Question: When I use these address "file:///C:/Users/h/Desktop/test/a.html#cs", "file:///C:/Users/h/Desktop/test/a.html#chgd" or "file:///C:/Users/h/Desktop/test/a.html#wmnh" I would like them to display with white space between the title and web browsers top frame (please take a look at the picture).
Same requested result should be working for Firefox, IE and Chrome.

'''
<html>
<head>
<title></title>
<link href="bootstrap-theme.css" rel="stylesheet"/>
<link href="bootstrap.css" rel="stylesheet"/>
<script src="jquery-1.11.2.min.js"></script> <script src="bootstrap.min.js"></script>
<script>
jQuery(document).ready(function() {
var url = document.location.toString();
if ( url.match('#') ) {
var hash = url.split('#')[1];
// collapse the expanded panel
$('#accordion .accordion-collapse').removeClass('in');
// expand the requested panel
$('#' + hash + '_c').addClass('in');
}
});
</script>
</head>
<body> a<br> a<br> a<br> a<br> a<br> a<br> a<br> a<br> a<br> a<br> a<br> a<br> a<br> a<br> a<br> a<br> a<br> a<br> a<br>
<div id="accordion" class="accordion-group">
<div class="panel">
<h4 id="cs" class="accordion-title"><a data-toggle="collapse" data-parent="#accordion" data-target="#cs_c">Child Survival: Boosting Immunity and Managing Diarrhoea</a></h4>
<div id="cs_c" class="accordion-collapse collapse in">
<p>...</p>
<p>aaaaa</p>
<p>aaaaa</p>
<p>aaaaa</p>
<p>aaaaa</p>
<p>aaaaa</p>
<p>aaaaa</p>
<p>aaaaa</p>
<p>aaaaa</p>
<p>aaaaa</p>
<p>aaaaa</p>
<p>aaaaa</p>
<p>aaaaa</p>
<p>aaaaa</p>
<p>aaaaa</p>
<p>aaaaa</p>
<p>aaaaa</p>
<p>aaaaa</p>
<p>aaaaa</p>
<p>aaaaa</p>
<p>aaaaa</p>
<p>aaaaa</p>
<p>aaaaa</p>
<p>aaaaa</p>
<p>aaaaa</p>
<p>aaaaa</p>
<p>aaaaa</p>
<p>aaaaa</p>
<p>aaaaa</p>
<p>aaaaa</p>
<p>aaaaa</p>
<p>aaaaa</p>
<p>aaaaa</p>
<p>aaaaa</p>
<p>aaaaa</p>
<p>aaaaa</p>
<p>aaaaa</p>
<p>aaaaa</p>
<p>aaaaa</p>
<p>aaaaa</p>
<p>aaaaa</p>
</div>
<h4 id="chgd" class="accordion-title"><a data-toggle="collapse" data-parent="#accordion" data-target="#chgd_c">Child Health, Growth and Development: Preventing Mental Impairment with Iodine and Iron</a></h4>
<div id="chgd_c" class="accordion-collapse collapse">
<p>...</p>
<p>bbbbb</p>
<p>bbbbb</p>
<p>bbbbb</p>
<p>bbbbb</p>
<p>bbbbb</p>
<p>bbbbb</p>
<p>bbbbb</p>
<p>bbbbb</p>
<p>bbbbb</p>
<p>bbbbb</p>
<p>bbbbb</p>
<p>bbbbb</p>
<p>bbbbb</p>
<p>bbbbb</p>
<p>bbbbb</p>
<p>bbbbb</p>
<p>bbbbb</p>
<p>bbbbb</p>
<p>bbbbb</p>
<p>bbbbb</p>
<p>bbbbb</p>
<p>bbbbb</p>
<p>bbbbb</p>
<p>bbbbb</p>
<p>bbbbb</p>
<p>bbbbb</p>
<p>bbbbb</p>
<p>bbbbb</p>
<p>bbbbb</p>
<p>bbbbb</p>
<p>bbbbb</p>
<p>bbbbb</p>
<p>bbbbb</p>
<p>bbbbb</p>
<p>bbbbb</p>
<p>bbbbb</p>
<p>bbbbb</p>
<p>bbbbb</p>
<p>bbbbb</p>
<p>bbbbb</p>
</div>
<h4 id="wmnh" class="accordion-title"><a data-toggle="collapse" data-parent="#accordion" data-target="#wmnh_c">Women's and Newborn Survival and Health: Iron Supplementation and Food Fortification</a></h4>
<div id="wmnh_c" class="accordion-collapse collapse">
<p>...</p>
<p>ccccc</p>
<p>ccccc</p>
<p>ccccc</p>
<p>ccccc</p>
<p>ccccc</p>
<p>ccccc</p>
<p>ccccc</p>
<p>ccccc</p>
<p>ccccc</p>
<p>ccccc</p>
<p>ccccc</p>
<p>ccccc</p>
<p>ccccc</p>
<p>ccccc</p>
<p>ccccc</p>
<p>ccccc</p>
<p>ccccc</p>
<p>ccccc</p>
<p>ccccc</p>
<p>ccccc</p>
<p>ccccc</p>
<p>ccccc</p>
<p>ccccc</p>
<p>ccccc</p>
<p>ccccc</p>
<p>ccccc</p>
<p>ccccc</p>
<p>ccccc</p>
<p>ccccc</p>
<p>ccccc</p>
</div>
</div>
</div>
</body> </html>
'''
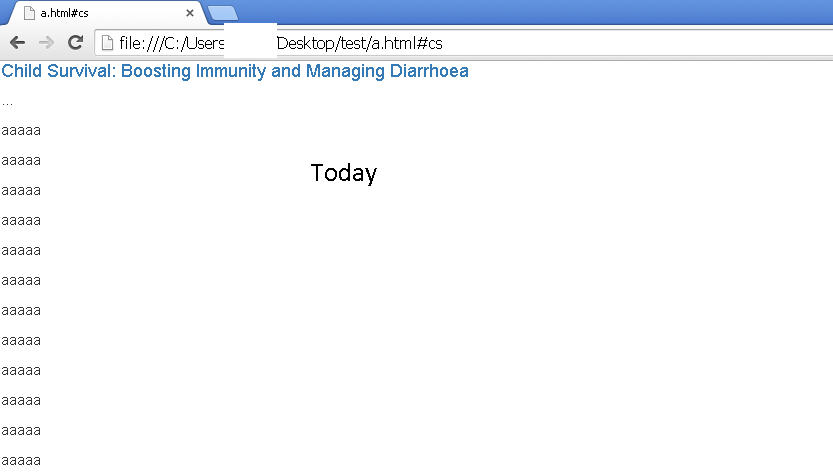
Answer: I copied your code locally and replaced the local CSS and JS files with CDN links
'''
<link href="http://maxcdn.bootstrapcdn.com/bootstrap/3.3.4/css/bootstrap-theme.css" rel="stylesheet"/>
<link href="http://maxcdn.bootstrapcdn.com/bootstrap/3.3.4/css/bootstrap.min.css" rel="stylesheet"/>
<script src="https://code.jquery.com/jquery-1.11.3.min.js"></script>
<script src="http://maxcdn.bootstrapcdn.com/bootstrap/3.3.4/js/bootstrap.min.js"></script>
'''
Then after
'''
$('#' + hash + '_c').addClass('in');
'''
I added
'''
setTimeout(function() {
window.scrollBy(0,-10);
},0);
'''
(After you expand the desired panel, use 'scrollBy(0,-10)' to scroll up by 10 pixels for example. However, you need to let the browser finishing updating the page layout before invoking scrollBy. This can be achieved using setTimeout with a zero delay).
This works here for me, although sometimes I need to refresh the page to get your accordion code to kick in in the first place.